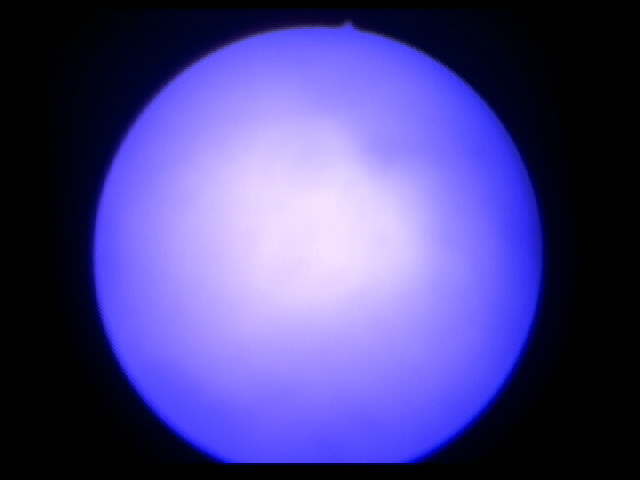
Modality: BLC
Class: Malignant
Subclass: HighGradePapillary
Lesion: Multifocal
Multifocal: 2 to 7
Stage: T1
Morphology: Papillary
Bladder cancer association: Yes